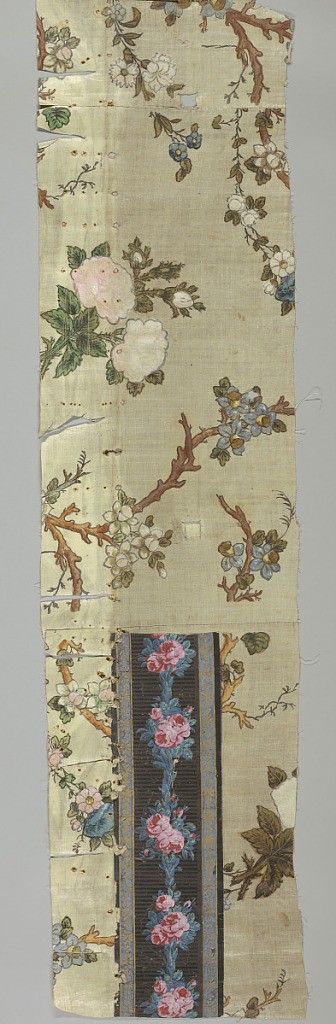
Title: Textile
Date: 18th century
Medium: cotton Technique: relief printed and painted
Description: Floral sprigs and flowering branches on an off-white ground. Small strip of wallpaper attached.